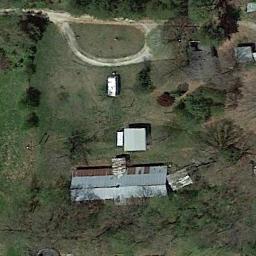
Label: residential